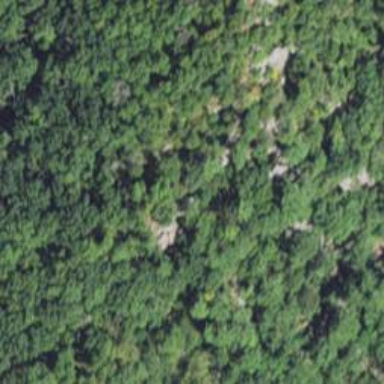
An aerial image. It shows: Climbing crag.